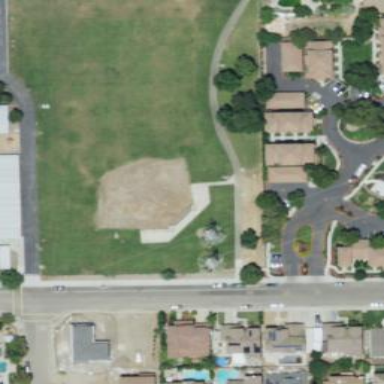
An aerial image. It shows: Baseball pitch for leisure and sports activities.